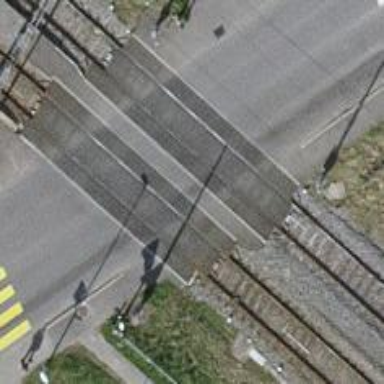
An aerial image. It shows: Level crossing with lights and barriers.